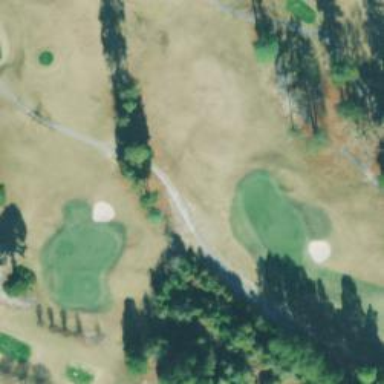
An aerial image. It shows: Pathway for golf carts.